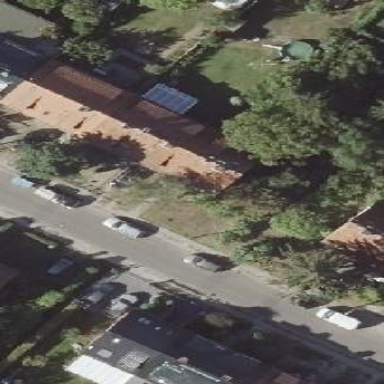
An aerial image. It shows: Terrace building.